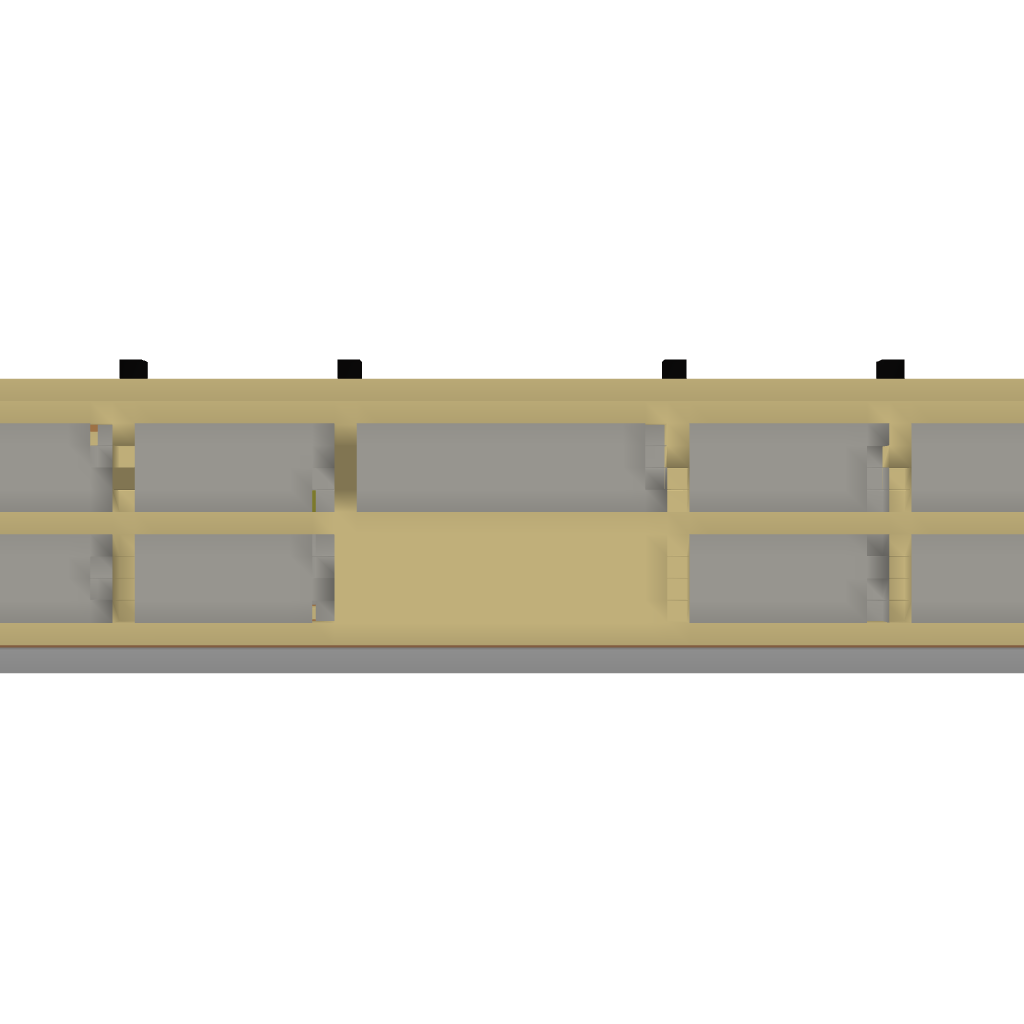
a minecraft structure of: Modern Mansion